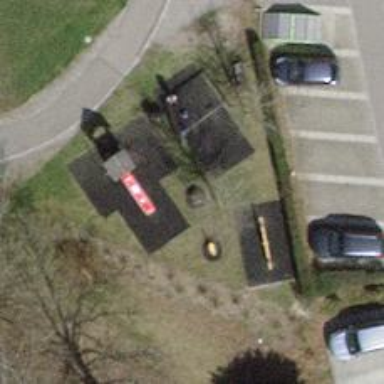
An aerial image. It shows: Playground area for leisure activities on the land.